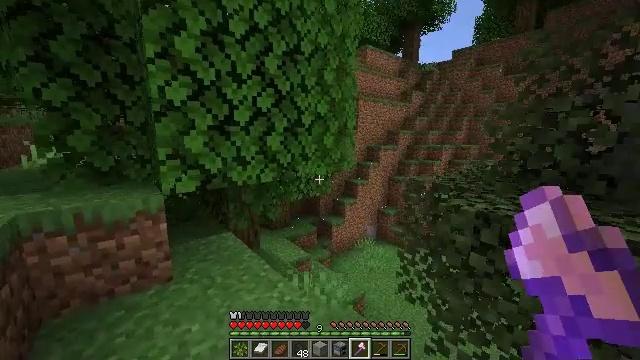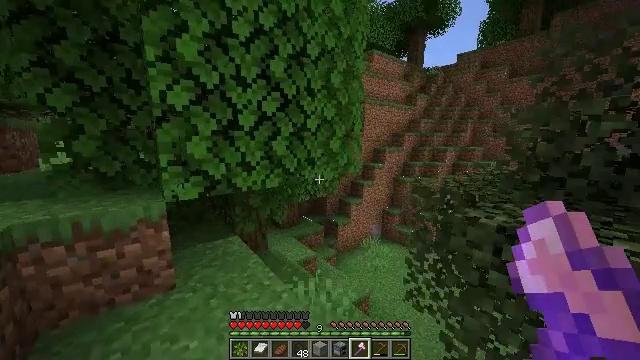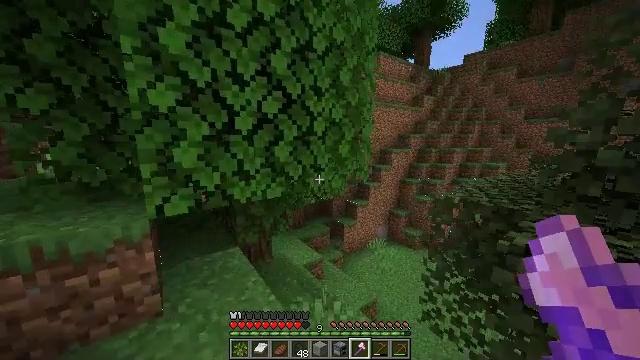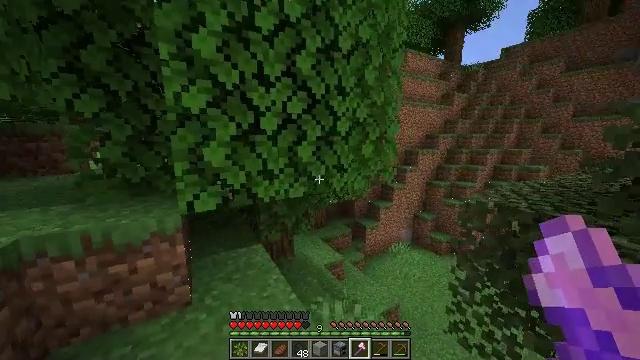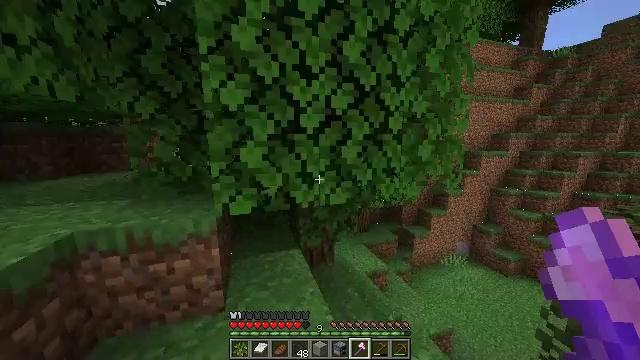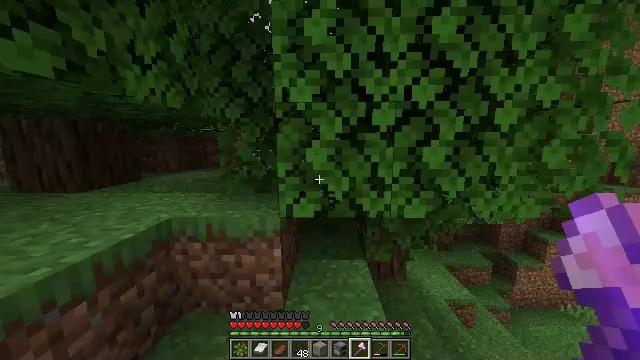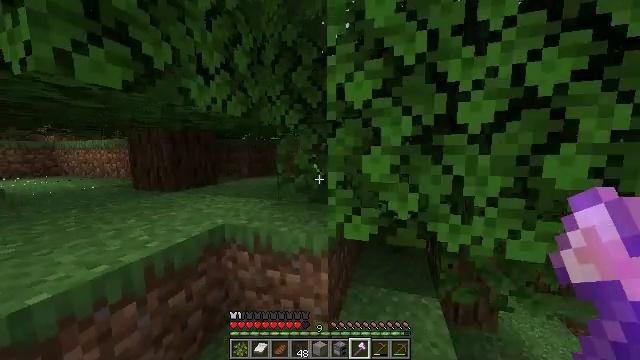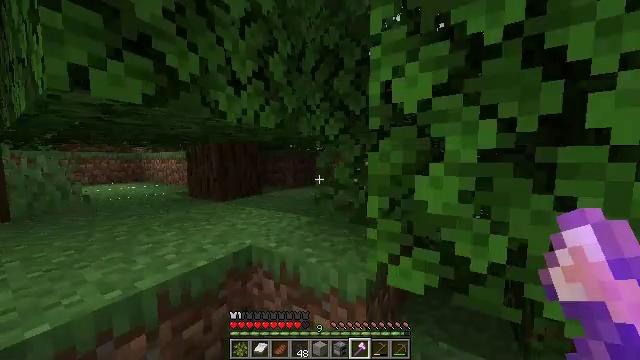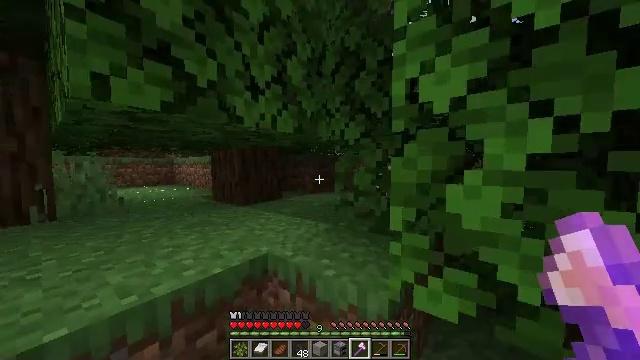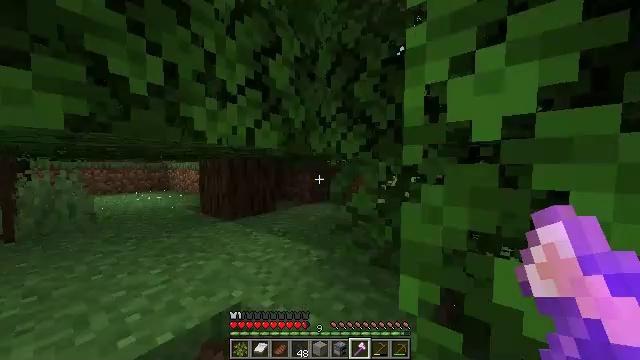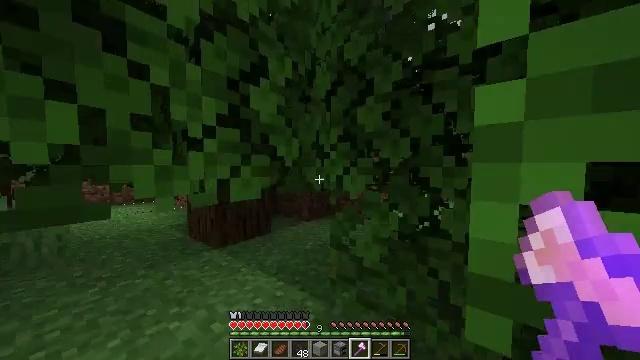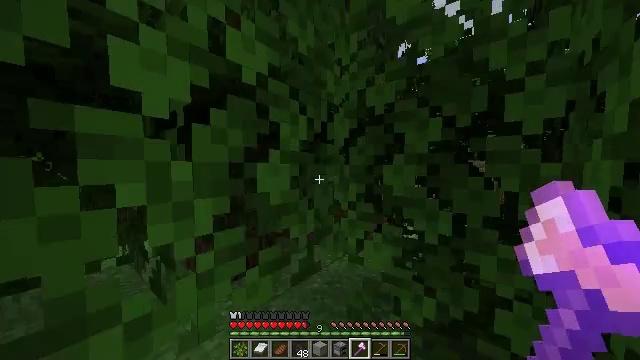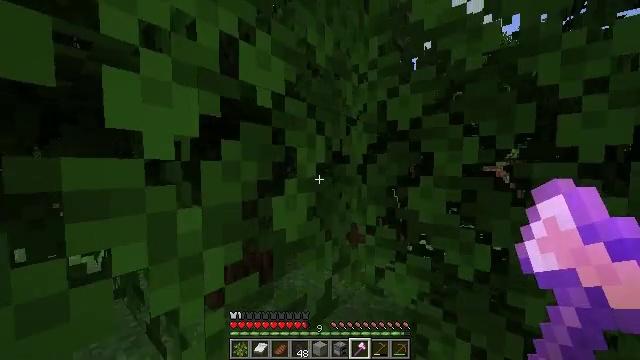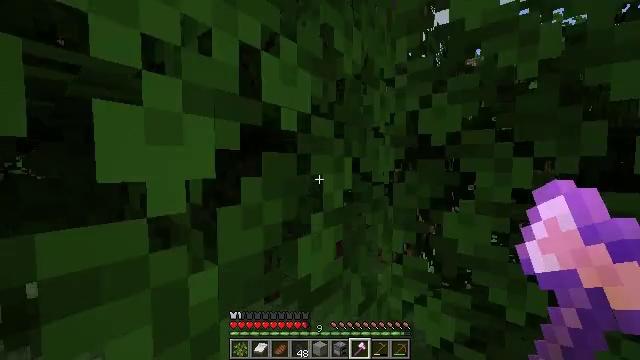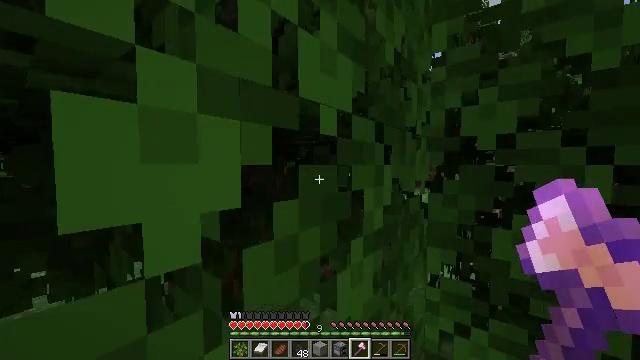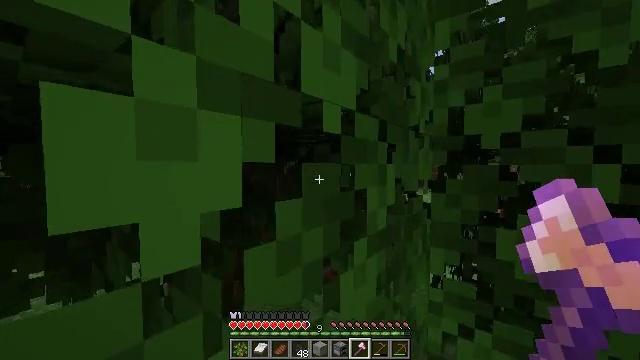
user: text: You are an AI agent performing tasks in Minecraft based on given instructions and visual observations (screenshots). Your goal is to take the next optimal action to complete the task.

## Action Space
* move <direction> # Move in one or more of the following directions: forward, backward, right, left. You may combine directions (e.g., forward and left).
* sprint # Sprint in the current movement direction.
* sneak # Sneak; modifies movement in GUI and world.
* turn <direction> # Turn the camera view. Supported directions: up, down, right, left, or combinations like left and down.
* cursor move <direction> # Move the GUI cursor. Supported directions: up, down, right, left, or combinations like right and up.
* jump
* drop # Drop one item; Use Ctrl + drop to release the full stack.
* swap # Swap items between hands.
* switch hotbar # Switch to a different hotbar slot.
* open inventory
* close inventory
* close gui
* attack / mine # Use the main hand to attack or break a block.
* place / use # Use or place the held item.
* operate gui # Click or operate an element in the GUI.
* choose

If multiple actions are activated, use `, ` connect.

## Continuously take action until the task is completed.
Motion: motion action
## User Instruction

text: Break oak leaves from the trees.
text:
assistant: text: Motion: move forward, sprint, turn left
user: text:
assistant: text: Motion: move forward, turn left
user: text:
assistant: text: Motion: move forward, turn left
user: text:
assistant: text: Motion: move forward, turn left
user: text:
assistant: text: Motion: move forward, sprint, turn left
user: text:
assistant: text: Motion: move forward, sprint, turn left and up
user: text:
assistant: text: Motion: move forward, turn left and up
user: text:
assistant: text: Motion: move forward, turn left and up
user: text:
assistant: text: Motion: move forward, jump
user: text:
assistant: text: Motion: move forward, jump
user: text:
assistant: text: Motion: move forward, jump
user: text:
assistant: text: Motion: move forward, jump
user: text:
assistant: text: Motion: move forward, jump
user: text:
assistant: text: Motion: move forward, jump
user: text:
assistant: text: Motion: move forward, jump
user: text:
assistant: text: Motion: move forward, jump
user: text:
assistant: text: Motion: move forward, turn right
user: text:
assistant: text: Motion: move forward, turn right
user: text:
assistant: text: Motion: move forward, turn right
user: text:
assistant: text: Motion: move forward, turn right
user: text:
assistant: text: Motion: move forward, attack / mine
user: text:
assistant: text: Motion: move forward, attack / mine
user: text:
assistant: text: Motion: attack / mine
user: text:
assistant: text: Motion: attack / mine
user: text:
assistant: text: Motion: attack / mine
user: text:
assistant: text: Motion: attack / mine
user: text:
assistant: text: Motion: attack / mine
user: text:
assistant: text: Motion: attack / mine
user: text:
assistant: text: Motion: attack / mine
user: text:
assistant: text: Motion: attack / mine